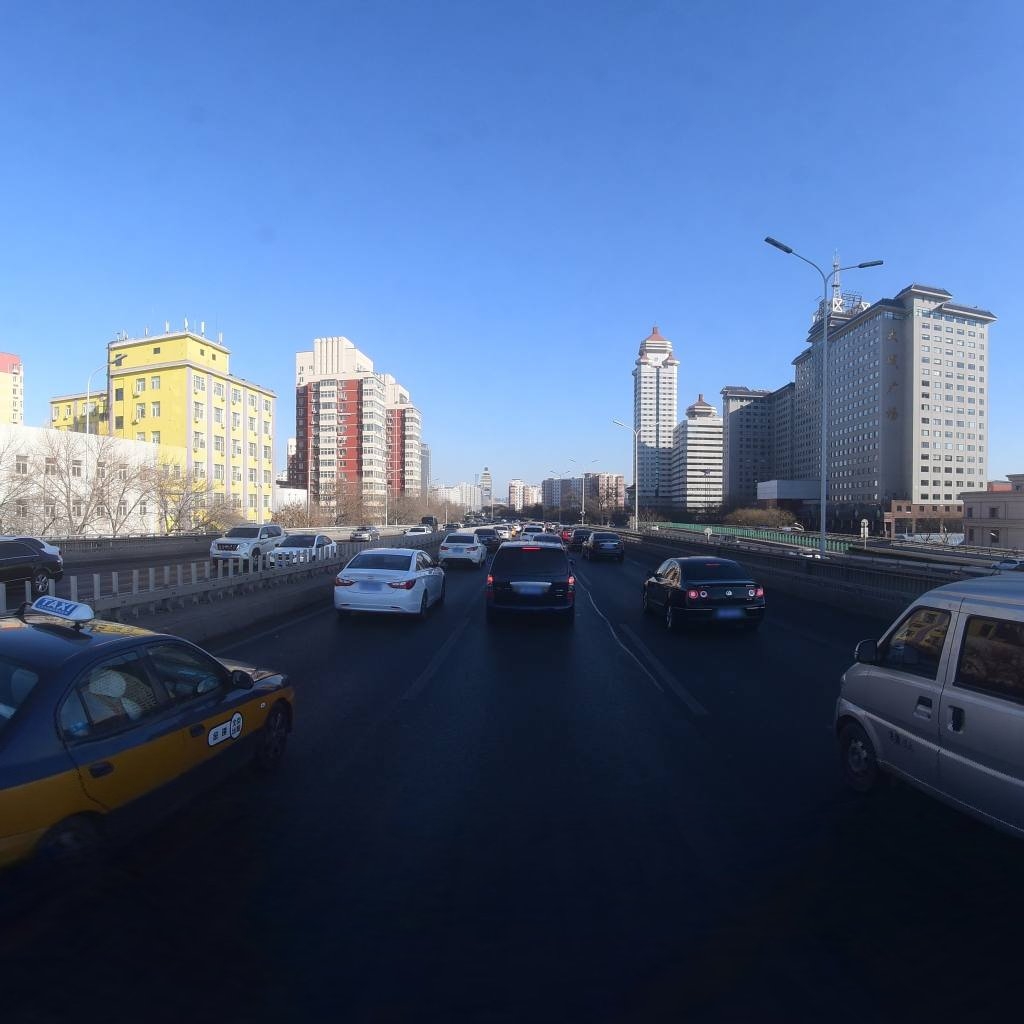
Region: Xicheng
Road damage annotations: longitudinal patch